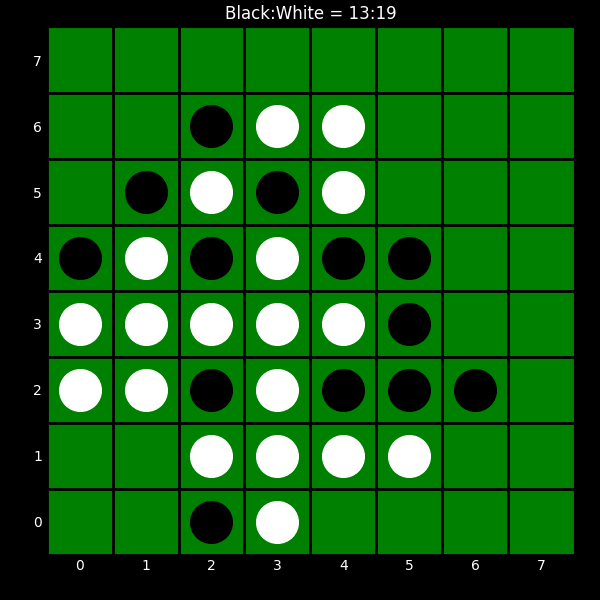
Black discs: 13
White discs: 19